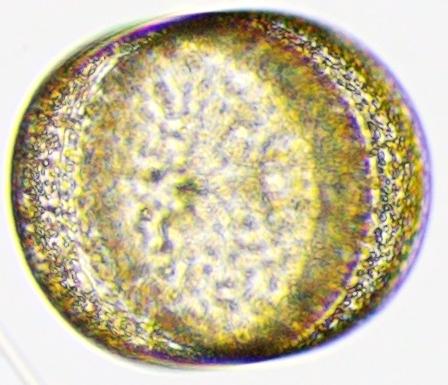
Label: Coscinodiscus